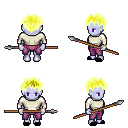
a pixel art fantasy rpg character, female body template, dark elf, purple skin, white long-sleeve shirt, magenta pants, gold bedhead hairstyle, bracelets, black slippers, spear, four views (front, back, left, right), 2x2 character sprite sheet, small pixel art, hard edges, no anti-aliasing